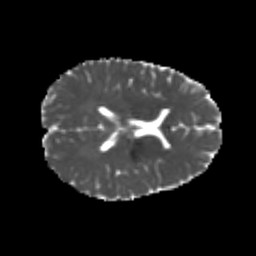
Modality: MD
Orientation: axial
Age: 20
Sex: female
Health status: healthy
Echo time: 0.074 s